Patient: sex F, age 58
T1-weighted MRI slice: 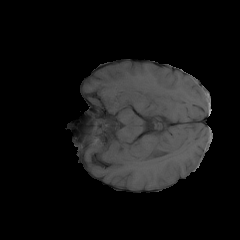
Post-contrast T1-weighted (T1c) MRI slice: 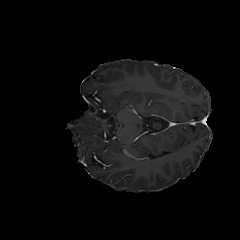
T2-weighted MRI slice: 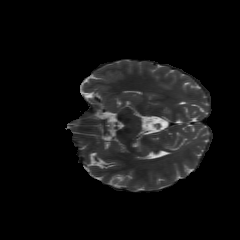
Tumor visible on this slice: no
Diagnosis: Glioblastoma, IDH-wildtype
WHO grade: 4